Question: I have the following Entities and the issue I am having is that I have a type Game which inherits from MediaItem. I have passed a collection of Game to a view and I want to be able to display the Games Rating (Stored inside LibraryItemRating) as Rating. Currently I cannot do this, as when I get to Game.Libraryitems I have a collection..
I want LibraryItems association with MediaItem to be 1 -- * and not * -- 1.
The only referential constraint which is sensible is Principal: MediaItem (MediaItemID) and Dependent: (MediaItem). When this is set I can only have the * -- 1 relationship, otherwise I get these two errors:
> Multiplicity is not valid in Role
'LibraryItem' in relationship
'MediaItemLibraryItem'. Because the
Dependent Role properties are not the
key properties, the upper bound of the
multiplicity of the Dependent Role
must be *.
and
> Multiplicity is not valid in role
'MediaItem' in relationship
'MediaItemLibraryItem'. Valid values
for multiplicity for Principal Role
are '0..1' or '1'.
Any help would be appreciated! Here is a screenshot:
Note: MediaItem(MediaItemID) maps to LibraryItem(MediaItem)
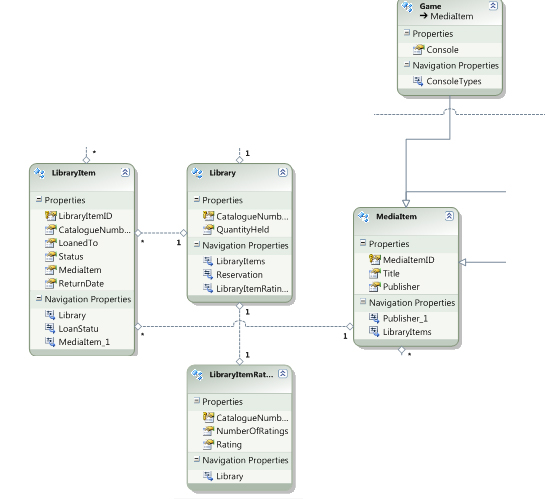
Answer: You can't have that multiplicity with your current setup. Your current setup says: It means that 'MediaItem' is principal and 'LibraryItem' is dependent and because of that it has FK property 'MediaItem'. If you want the reverse relation the meaning will be: In such case 'LibraryItem' will become principal and 'MediaItem' will became dependent and because of that you also must change your entities:
- 'LibraryItem''MediaItem'- 'MediaItem''LibraryItem'- 'LibraryItem''MediaItem'- 'LibraryItem''MediaItem'